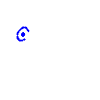
Particle: proton